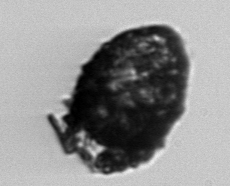
Label: Stenosemella_pacifica